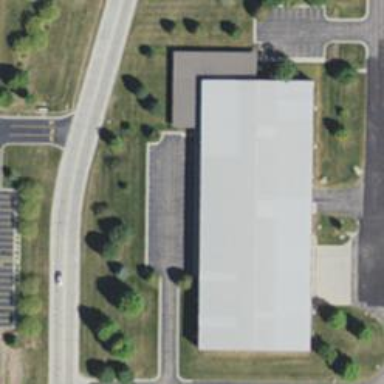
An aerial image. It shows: Warehouse building.